Aerial crown-view tile of a tropical tree (Barro Colorado Island, Panama), acquired 20250715:
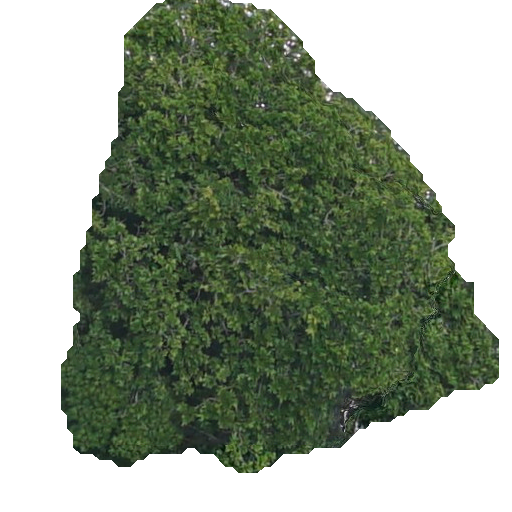
Species: Anacardium excelsum
GBIF accepted scientific name: Anacardium excelsum
Crown area: 210.776 m²